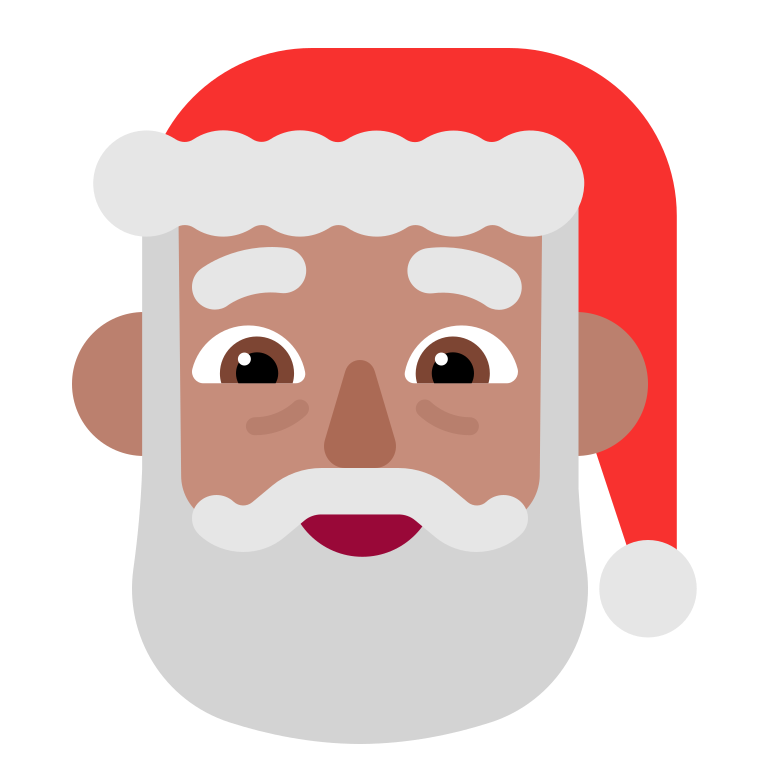
santa claus flat